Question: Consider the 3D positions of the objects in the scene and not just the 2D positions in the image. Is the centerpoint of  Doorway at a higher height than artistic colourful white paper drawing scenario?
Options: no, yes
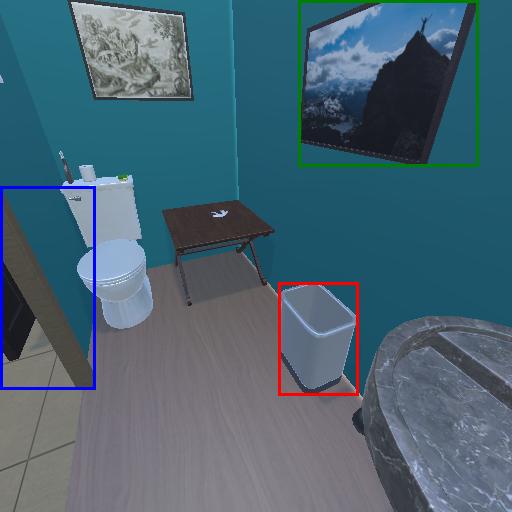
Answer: no